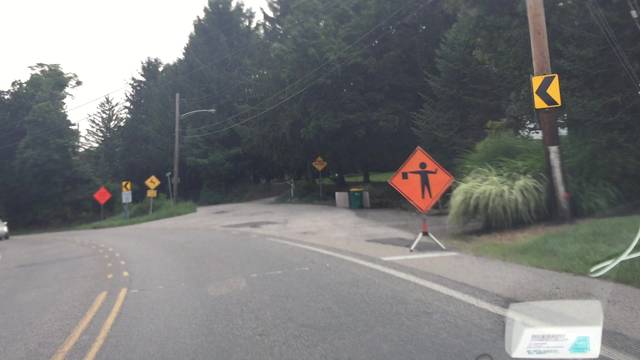
Region: United States
Coordinates: 40.521, -80.051